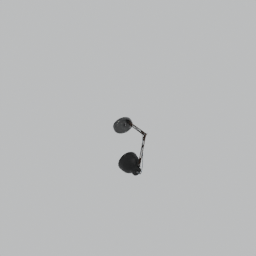
Label: lighting